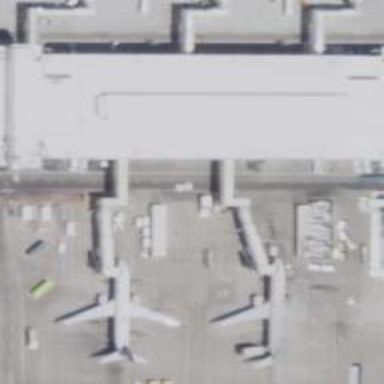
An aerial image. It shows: Airport gate.